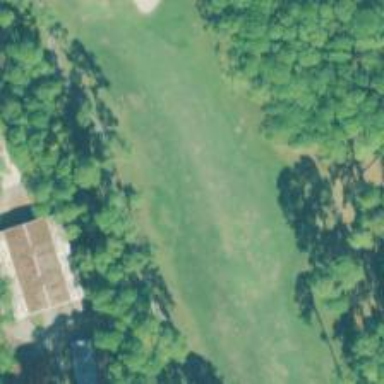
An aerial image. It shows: Scenic golf fairway.